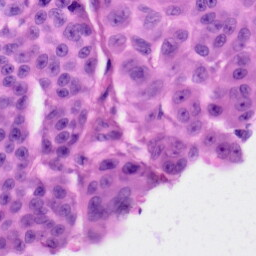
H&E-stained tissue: Skin